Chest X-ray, PA view. Patient: 65 years old, sex F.
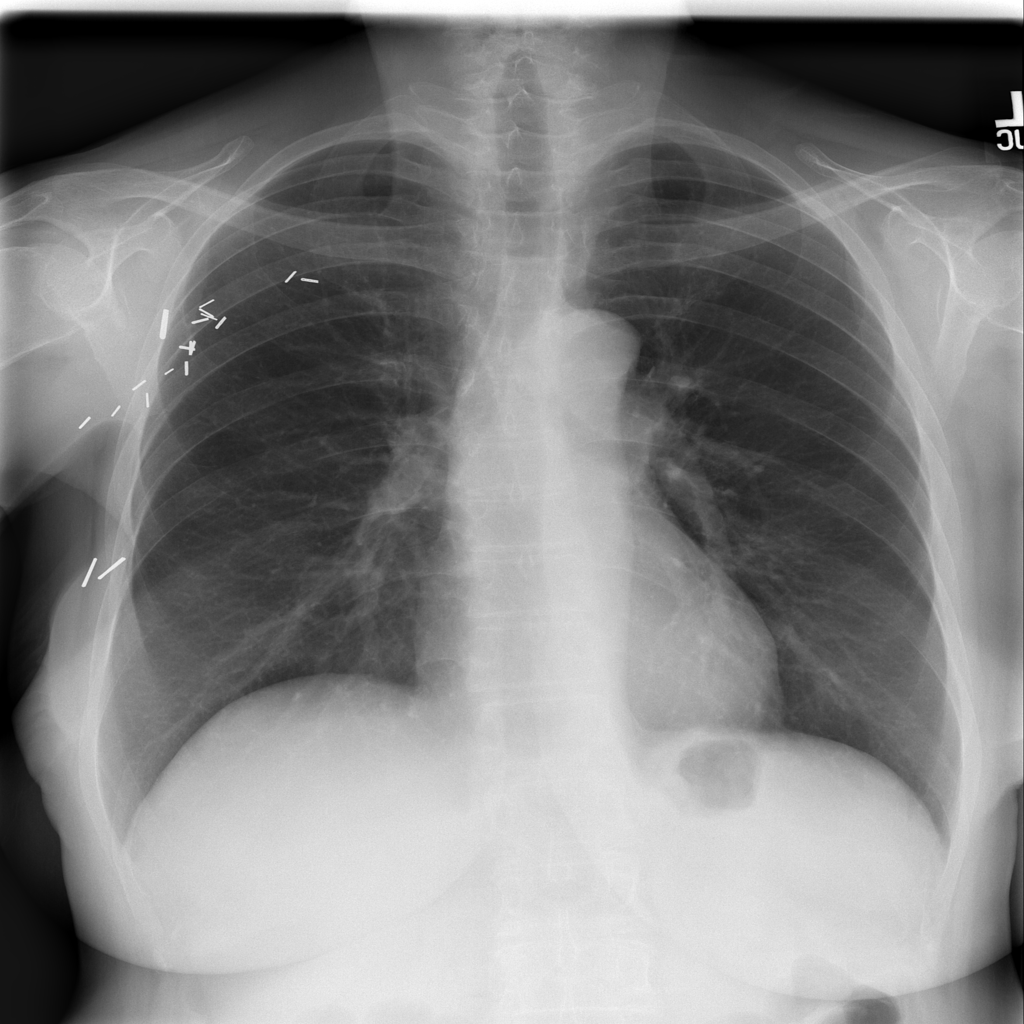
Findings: No Finding